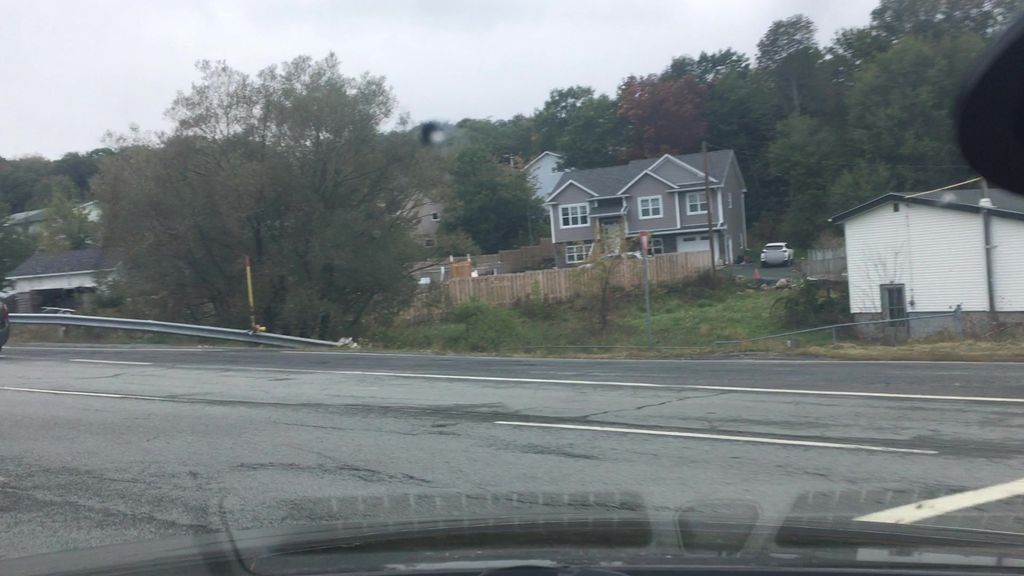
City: halifax